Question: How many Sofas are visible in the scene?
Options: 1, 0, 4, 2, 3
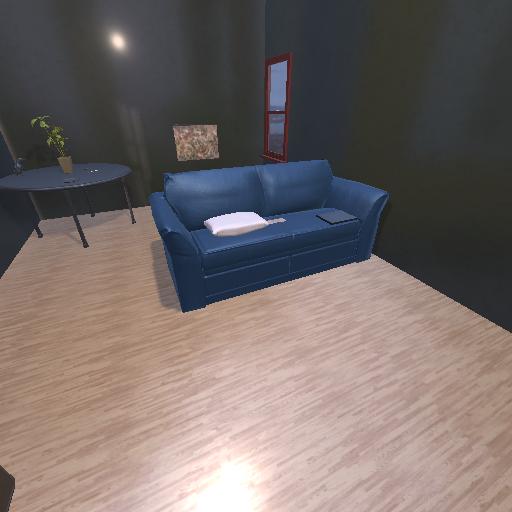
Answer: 1